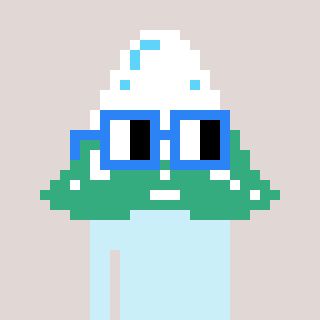
a pixel art character with square blue glasses, a snowy mountain-shaped head and a green-colored body on a warm background